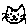
Label: cat